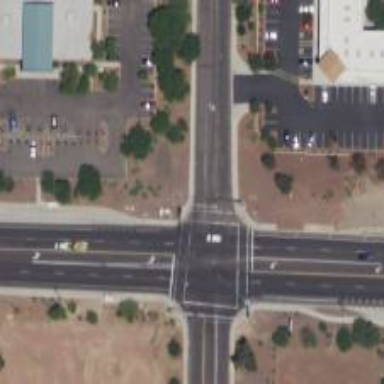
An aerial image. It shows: Solid stop line on the road.